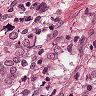
Metastatic tissue present: yes